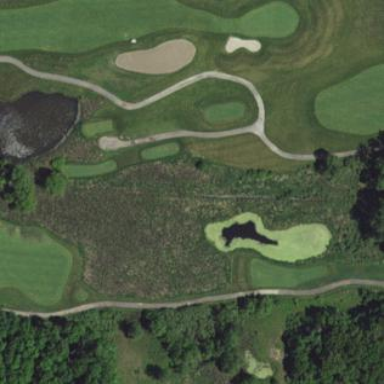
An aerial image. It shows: Rough area on grassy golf course.